Field crop: tomato
Growth stage: 2
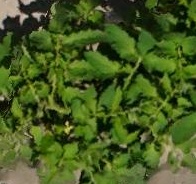
Species: tomato